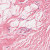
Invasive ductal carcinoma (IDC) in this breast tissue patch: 0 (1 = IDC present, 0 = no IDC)